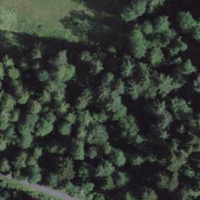
EUNIS habitat code: 44
Species observed at this site:
Lamium galeobdolon
Petasites albus
Gonepteryx rhamni
Lapsana communis
Aruncus dioicus